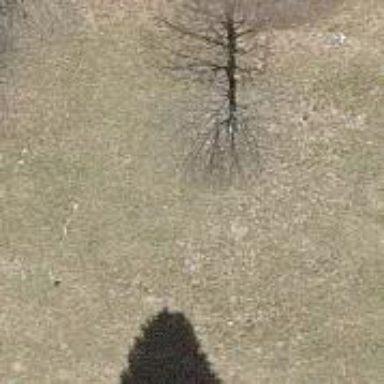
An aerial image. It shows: Beautiful tree in nature.